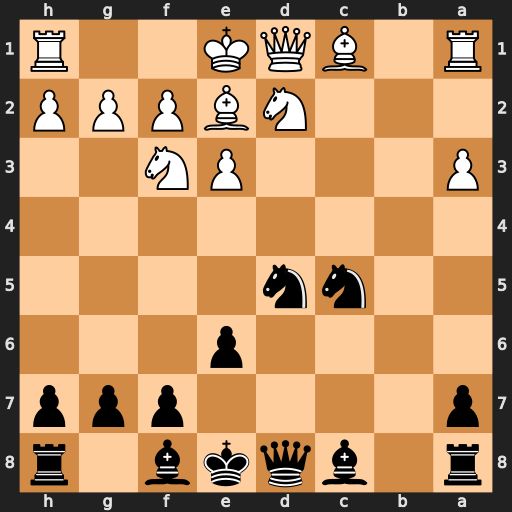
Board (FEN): r1bqkb1r/p4ppp/4p3/2nn4/8/P3PN2/3NBPPP/R1BQK2R
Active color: b
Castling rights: KQkq
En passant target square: -
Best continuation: Nc3 Qc2 Nxe2